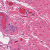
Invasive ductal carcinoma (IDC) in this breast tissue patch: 0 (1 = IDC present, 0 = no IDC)